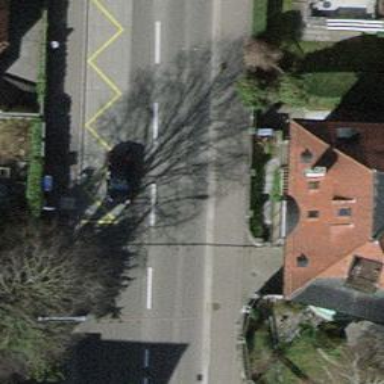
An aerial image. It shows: Trolleybus stop position for public transport.